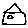
Label: house